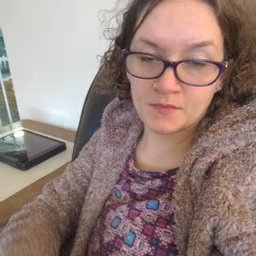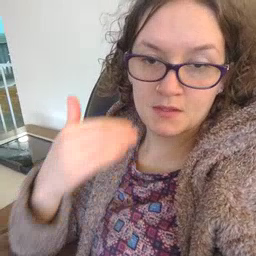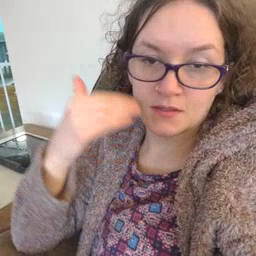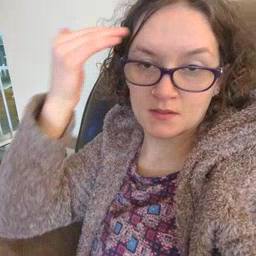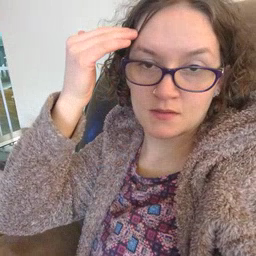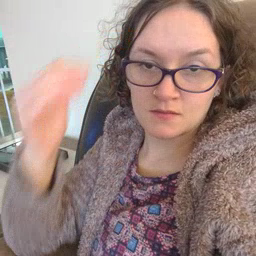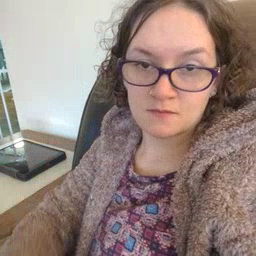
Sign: head